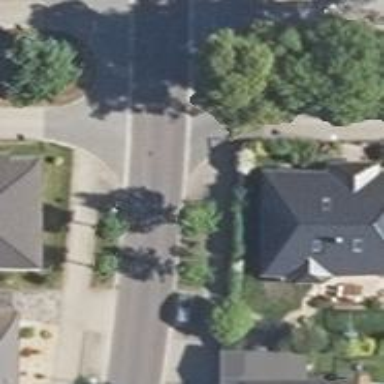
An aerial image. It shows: Residential road with asphalt surface and sidewalks on both sides.